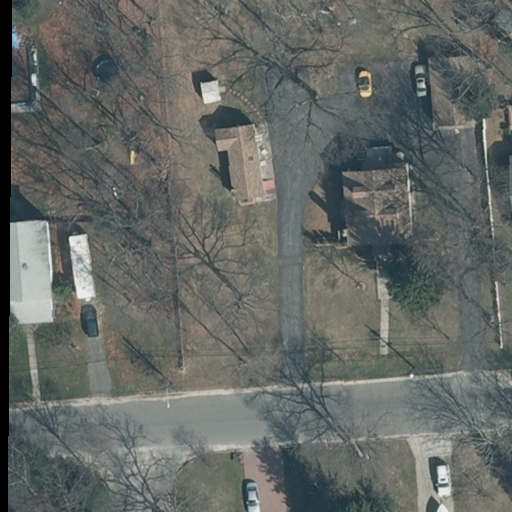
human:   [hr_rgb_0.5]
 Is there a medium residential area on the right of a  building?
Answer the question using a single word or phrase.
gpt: no

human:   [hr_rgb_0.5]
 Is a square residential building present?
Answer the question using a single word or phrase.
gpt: no

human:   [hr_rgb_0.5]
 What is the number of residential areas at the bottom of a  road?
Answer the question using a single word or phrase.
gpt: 0

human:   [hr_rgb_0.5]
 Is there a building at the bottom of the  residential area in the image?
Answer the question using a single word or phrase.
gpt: yes

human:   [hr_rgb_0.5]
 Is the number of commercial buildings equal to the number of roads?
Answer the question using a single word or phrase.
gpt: no

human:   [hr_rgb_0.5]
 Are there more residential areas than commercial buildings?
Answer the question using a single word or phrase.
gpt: yes

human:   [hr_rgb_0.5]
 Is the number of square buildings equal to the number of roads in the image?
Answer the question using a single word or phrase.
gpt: no

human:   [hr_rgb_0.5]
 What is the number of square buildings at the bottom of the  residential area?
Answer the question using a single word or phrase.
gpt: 0

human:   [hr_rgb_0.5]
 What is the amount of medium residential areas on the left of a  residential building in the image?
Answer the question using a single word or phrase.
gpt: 0

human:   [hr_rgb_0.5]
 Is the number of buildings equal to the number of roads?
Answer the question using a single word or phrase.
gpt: no

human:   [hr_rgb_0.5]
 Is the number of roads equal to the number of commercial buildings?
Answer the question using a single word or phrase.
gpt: no

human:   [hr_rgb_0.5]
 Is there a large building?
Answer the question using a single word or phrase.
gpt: no

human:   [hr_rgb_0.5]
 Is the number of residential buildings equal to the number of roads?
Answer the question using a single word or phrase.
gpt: no

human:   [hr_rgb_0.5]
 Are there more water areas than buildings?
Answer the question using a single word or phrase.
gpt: no

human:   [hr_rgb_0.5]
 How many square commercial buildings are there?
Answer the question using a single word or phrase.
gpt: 0

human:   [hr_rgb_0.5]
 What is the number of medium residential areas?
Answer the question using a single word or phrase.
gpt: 0

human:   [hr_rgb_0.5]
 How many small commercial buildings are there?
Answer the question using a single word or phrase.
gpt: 0

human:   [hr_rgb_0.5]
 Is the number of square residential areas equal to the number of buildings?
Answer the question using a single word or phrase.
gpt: no

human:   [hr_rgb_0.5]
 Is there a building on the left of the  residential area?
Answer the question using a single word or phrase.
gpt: yes

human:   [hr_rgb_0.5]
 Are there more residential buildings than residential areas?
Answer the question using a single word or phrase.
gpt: yes

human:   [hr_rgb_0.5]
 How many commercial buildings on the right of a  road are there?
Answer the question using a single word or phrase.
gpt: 0

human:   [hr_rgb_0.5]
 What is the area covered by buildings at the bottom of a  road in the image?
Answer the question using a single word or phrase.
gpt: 0m2

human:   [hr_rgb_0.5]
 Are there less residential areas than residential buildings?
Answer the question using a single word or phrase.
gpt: yes

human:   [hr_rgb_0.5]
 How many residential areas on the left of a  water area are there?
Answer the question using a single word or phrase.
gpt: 0

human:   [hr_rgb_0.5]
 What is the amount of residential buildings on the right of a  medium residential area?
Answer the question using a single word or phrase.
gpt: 0

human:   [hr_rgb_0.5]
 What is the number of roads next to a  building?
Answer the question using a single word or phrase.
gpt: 2

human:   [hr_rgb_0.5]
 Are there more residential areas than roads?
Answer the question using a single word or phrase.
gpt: no

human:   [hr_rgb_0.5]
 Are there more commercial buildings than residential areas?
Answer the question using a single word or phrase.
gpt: no

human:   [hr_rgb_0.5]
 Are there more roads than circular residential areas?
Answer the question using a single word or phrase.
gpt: yes

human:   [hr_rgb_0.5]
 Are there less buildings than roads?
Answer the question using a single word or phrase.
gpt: no

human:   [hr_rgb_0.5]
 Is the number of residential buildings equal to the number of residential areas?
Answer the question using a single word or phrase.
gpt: no

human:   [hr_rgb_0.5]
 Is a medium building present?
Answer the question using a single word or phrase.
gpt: yes

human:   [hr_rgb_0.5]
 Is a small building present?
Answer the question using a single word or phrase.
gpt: yes

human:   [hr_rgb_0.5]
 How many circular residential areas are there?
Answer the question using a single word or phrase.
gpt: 0

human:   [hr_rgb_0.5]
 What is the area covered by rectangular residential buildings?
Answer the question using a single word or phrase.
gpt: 464m2

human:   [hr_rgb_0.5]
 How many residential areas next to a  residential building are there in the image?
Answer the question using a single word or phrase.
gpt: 1